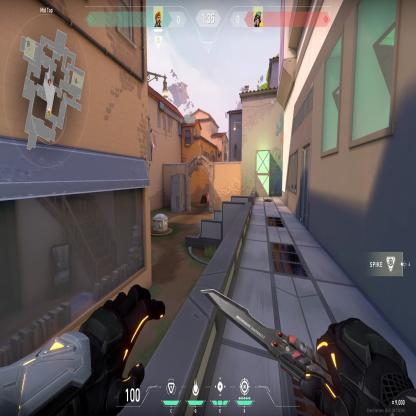
Label: enemy